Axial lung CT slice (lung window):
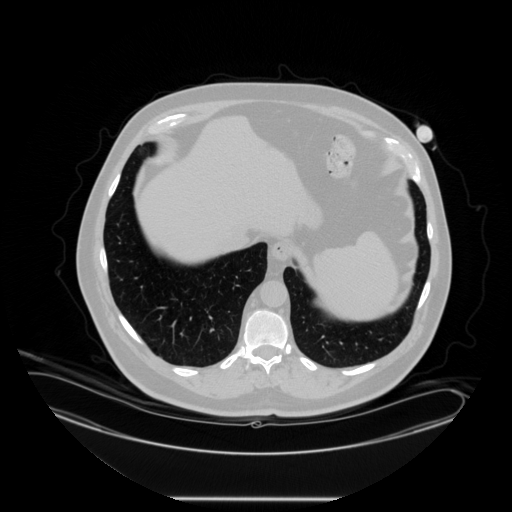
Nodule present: no